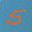
Label: 5